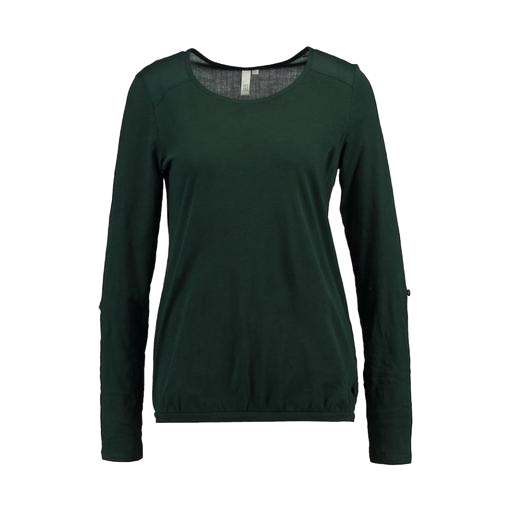
green women's infinity long-sleeve top, green long-sleeve round-neck tee, long sleeved green tee, white background